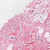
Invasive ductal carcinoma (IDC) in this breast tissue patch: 0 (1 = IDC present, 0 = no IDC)